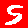
Digit: 5